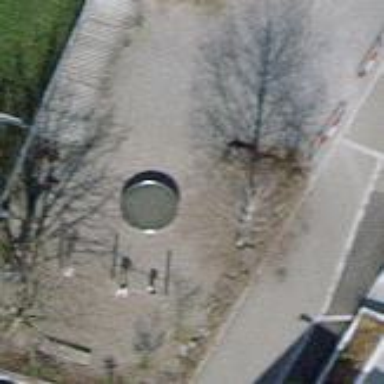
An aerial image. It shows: Playground with gravel surface.